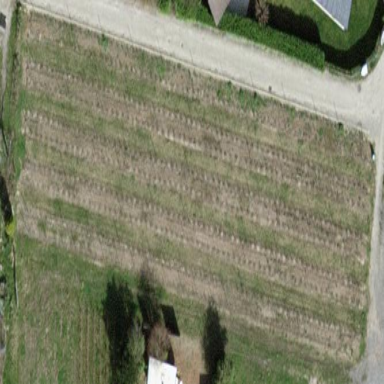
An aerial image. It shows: Vineyard.